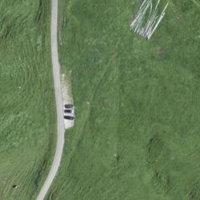
EUNIS habitat code: 23
Species observed at this site:
Turdus torquatus
Phylloscopus trochiloides